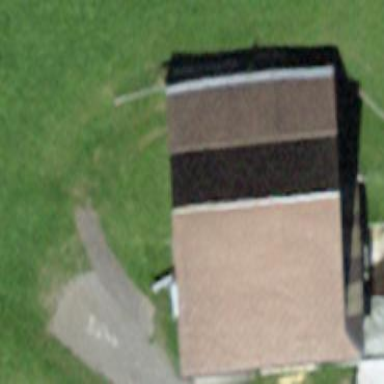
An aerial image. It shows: Gabled building with brown eternit roof.